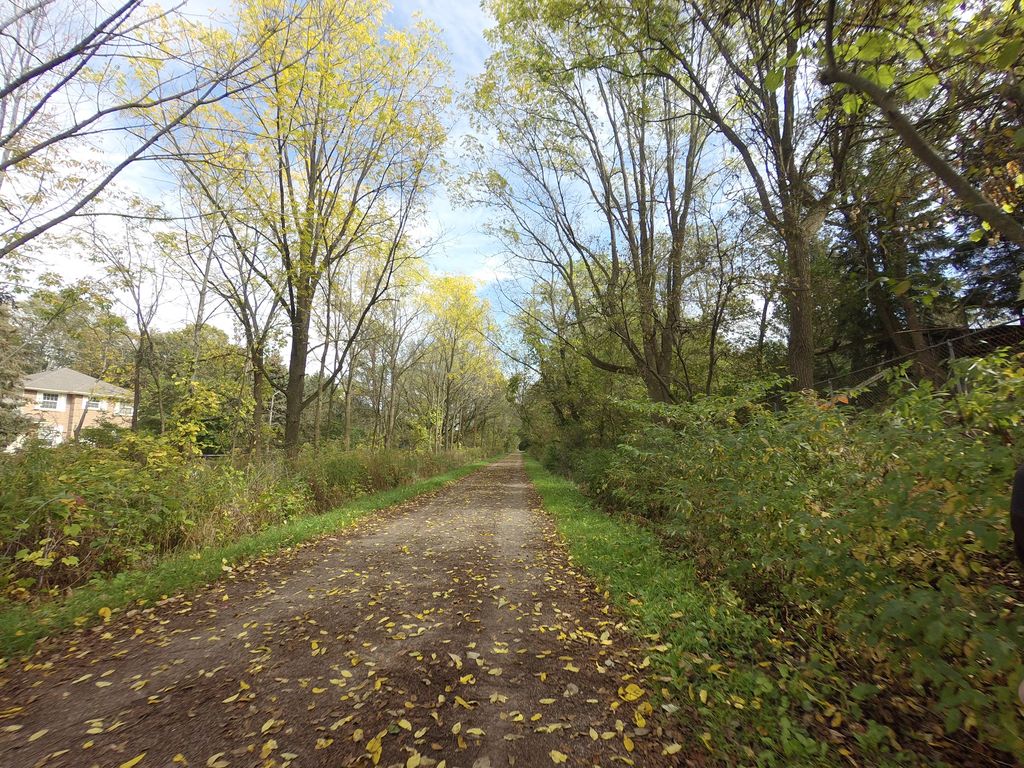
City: hamilton